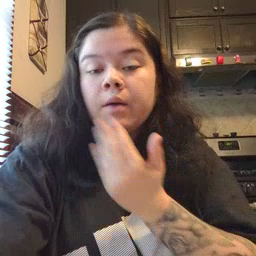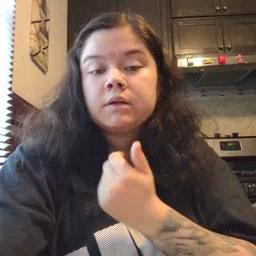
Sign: napkin